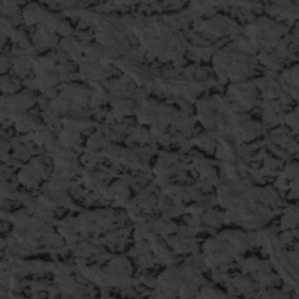
Label: frost